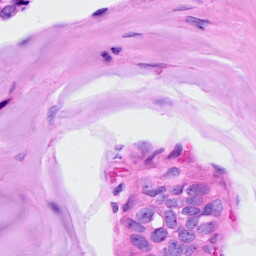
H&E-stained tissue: Breast